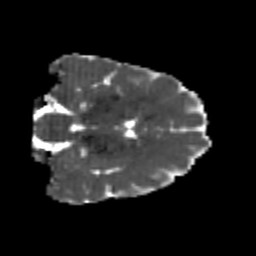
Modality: MD
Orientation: coronal
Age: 24
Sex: female
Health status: healthy
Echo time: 0.074 s